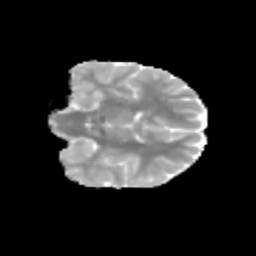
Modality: MD
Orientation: coronal
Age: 12
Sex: female
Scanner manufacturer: siemens
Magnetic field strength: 3 T
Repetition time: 3.8 s
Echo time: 0.07 s